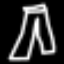
Label: pants